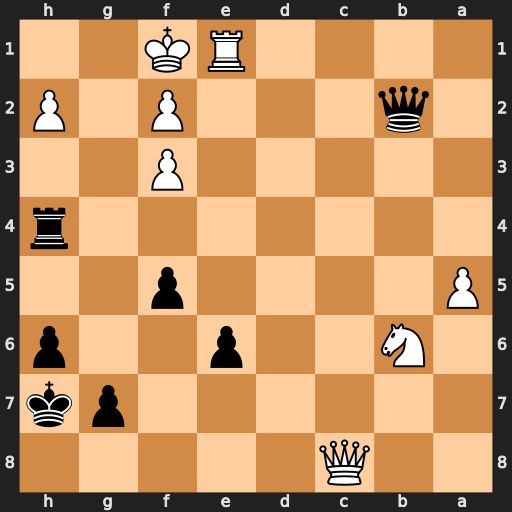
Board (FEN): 2Q5/6pk/1N2p2p/P4p2/7r/5P2/1q3P1P/4RK2
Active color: b
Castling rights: -
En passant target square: -
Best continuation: Rxh2 Qc5 Rh1+ Kg2 Rxe1